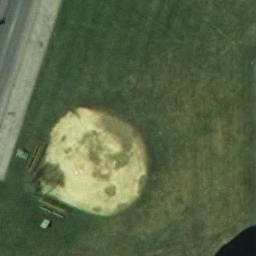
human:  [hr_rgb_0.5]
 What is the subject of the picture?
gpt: baseball diamond